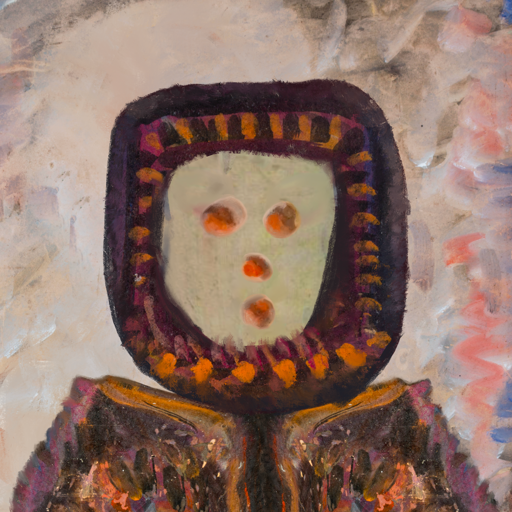
Background: Roy_Bahadur, Head And Neck Front: Hill_Girl, Face Front: Rupkatha, Bust: Gypsy_Queen, Hair Front: Doll, Head Accessory: Blank, Second Necklace: Blank, Necklace: Blank, Baby: Blank